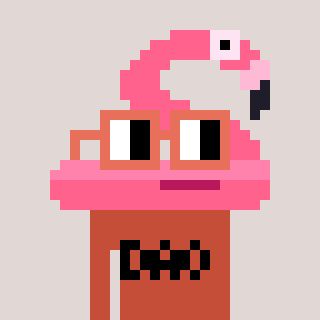
a pixel art character with square orange glasses, a flamingo-shaped head and a rust-colored body on a warm background